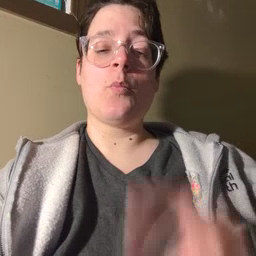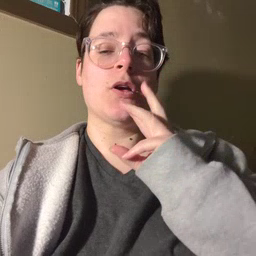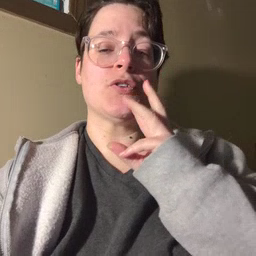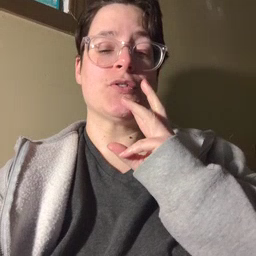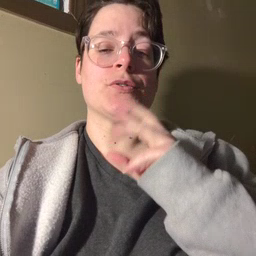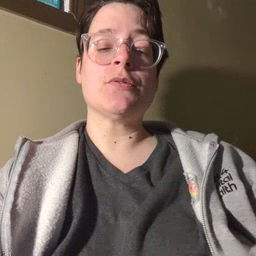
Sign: water